Aerial crown-view tile of a tropical tree (Barro Colorado Island, Panama), acquired 20250217:
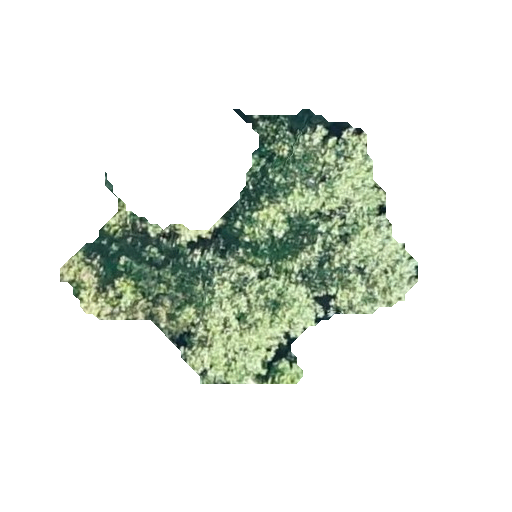
Species: Hieronyma alchorneoides
GBIF accepted scientific name: Hieronyma alchorneoides
Crown area: 76.234 m²